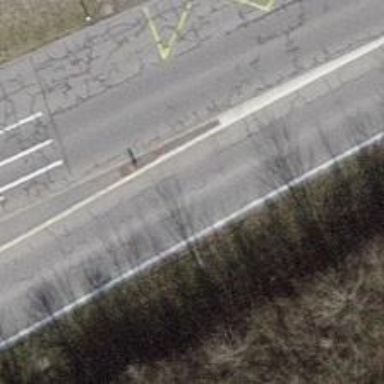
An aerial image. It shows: Secondary road with asphalt surface.